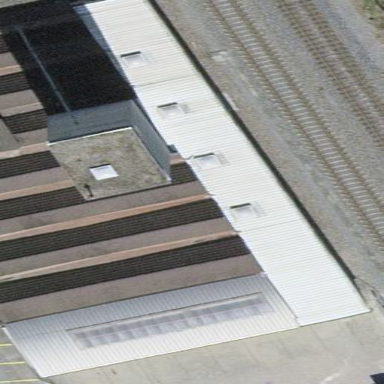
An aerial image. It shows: View of roof of building.